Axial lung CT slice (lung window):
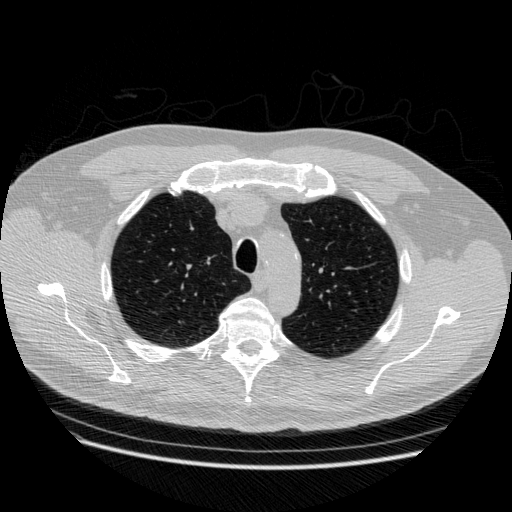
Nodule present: no